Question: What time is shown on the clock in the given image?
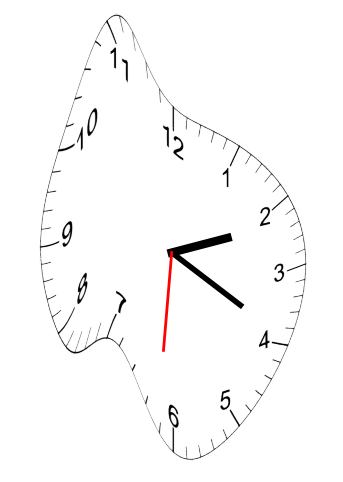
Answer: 02:19:31